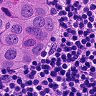
Metastatic tissue present: yes